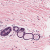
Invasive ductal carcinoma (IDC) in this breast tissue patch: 0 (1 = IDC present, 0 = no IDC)